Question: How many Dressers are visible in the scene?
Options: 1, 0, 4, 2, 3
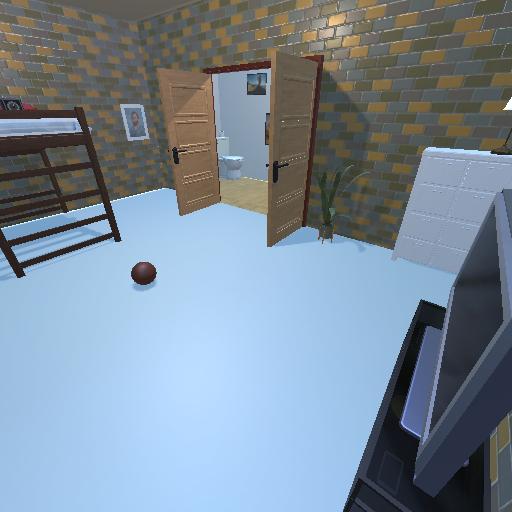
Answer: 1